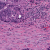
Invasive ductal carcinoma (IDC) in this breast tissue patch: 1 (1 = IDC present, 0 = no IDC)